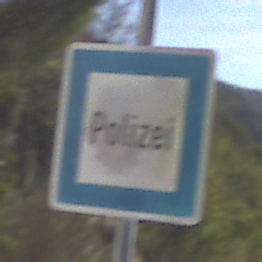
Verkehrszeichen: Polizei
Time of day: MorningAfternoon
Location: Outdoor (RoadRail)
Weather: PartlyCloudy
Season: NotSpecified
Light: Natural